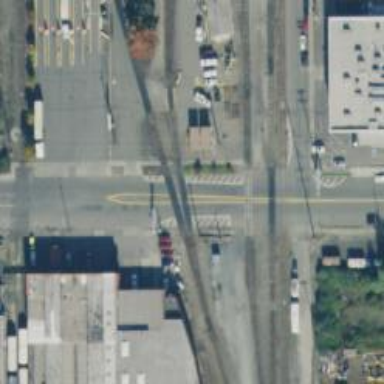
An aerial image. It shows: Railway crossing.